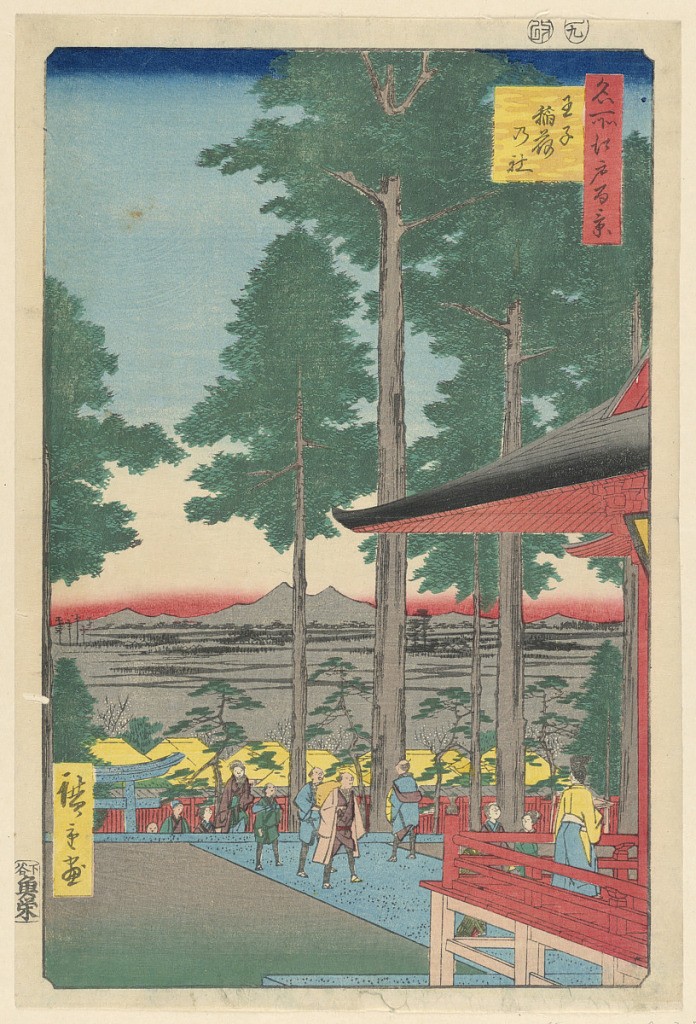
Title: Inari Shrine at Oji (Oji Inari no yashiro) From the Series One Hundred Famous views of Edo
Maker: Ando Hiroshige, Japanese, 1797–1858
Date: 1857
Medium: Woodblock print in colored ink on paper
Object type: Print
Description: The Oji Inari Shrine was the oldest shrine in the Kanto district. The village of Oji dedicated the shrine to the rice deity Inari. Every autumn farmers and pilgrims would visit to pay homage for a good harvest. During the New Year, they would wish for health and prosperity. Inari was one of the most popular deities. His shrines were often guarded by a pair of foxes, (kitsune) who were known to be messengers for the deities. Here we see the shrine's red portico on the right side which covers one of the shrine's servants located on the veranda. He is looking at the visitors who are bringing offerings such as rice wine (sake) and baked tofu (inari sushi). Through the tall cedars is the silhouette of Mt. Tsukuba highlighted with a red horizontal streak. The tiny plum buds on the trees indicate that spring is coming.